Question: I want this kind of look. They don't seem like 'tabs' so I believe they are buttons.

I am able to acheive the similar type with 'toggle button' by keeping a selector in drawable.
'''
<ToggleButton
android:id="@+id/toggleButton"
android:layout_width="wrap_content"
android:layout_height="wrap_content"
android:layout_gravity="center_horizontal"
android:background="@drawable/custom_selector"
android:textOn=" Button1 Button2"
android:textOff=" Button1 Button2" />
'''
But they have only two values and by clicking on the selected tab gets the other selected and the present one unselected. But I want exactly like tab. So can someone please help me achieve it? Thanks in advance.
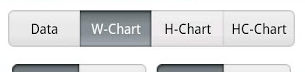
Answer: You have to create selector for all button and use 'RadioGroup' with selector background and null button..
Follow @Andru answer for create Selector..
Below is RadioGroup code.
'''
<RadioGroup
android:id="@+id/rdogrp"
android:layout_width="wrap_content"
android:layout_height="wrap_content"
android:layout_margin="8dp"
android:gravity="center"
android:orientation="horizontal" >
<RadioButton
android:id="@+id/btn1"
android:layout_width="wrap_content"
android:layout_height="wrap_content"
android:layout_margin="0dp"
android:background="@drawable/btn1Selector"
android:button="@null"
android:checked="true"
android:gravity="center" />
<RadioButton
android:id="@+id/btn2"
android:layout_width="wrap_content"
android:layout_height="wrap_content"
android:layout_margin="0dp"
android:background="@drawable/btn2Selector"
android:button="@null"
android:gravity="center" />
<RadioButton
android:id="@+id/btn3"
android:layout_width="wrap_content"
android:layout_height="wrap_content"
android:layout_margin="0dp"
android:background="@drawable/btn3Selector"
android:button="@null"
android:gravity="center" />
<RadioButton
android:id="@+id/btn4"
android:layout_width="wrap_content"
android:layout_height="wrap_content"
android:layout_margin="0dp"
android:background="@drawable/btn4Selector"
android:button="@null"
android:gravity="center" />
</RadioGroup>
'''
here is sample code for 'btn1Selector.xml'
'''
<?xml version="1.0" encoding="utf-8"?>
<selector xmlns:android="http://schemas.android.com/apk/res/android">
<item android:drawable="@drawable/btn1_selected" android:state_checked="true" />
<item android:drawable="@drawable/btn1_normal" android:state_checked="false"/>
</selector>
'''